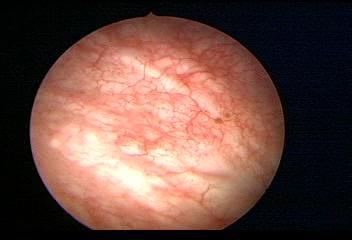
Modality: WLC
Class: Normal mucosa
Bladder cancer association: No